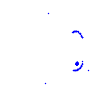
Particle: proton